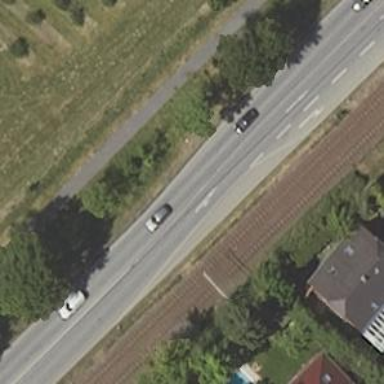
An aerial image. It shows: Primary road with asphalt surface.